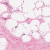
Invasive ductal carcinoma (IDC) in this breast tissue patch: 0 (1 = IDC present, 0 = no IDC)